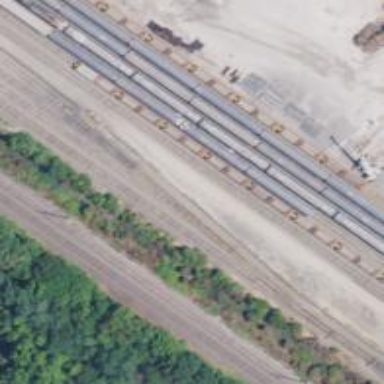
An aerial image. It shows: Railway yard in service.